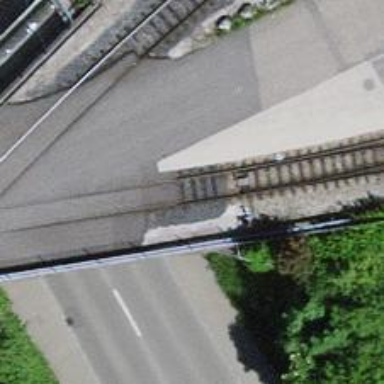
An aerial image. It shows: Bridge over single railway spur track.